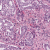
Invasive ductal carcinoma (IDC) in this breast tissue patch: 1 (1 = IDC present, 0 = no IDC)